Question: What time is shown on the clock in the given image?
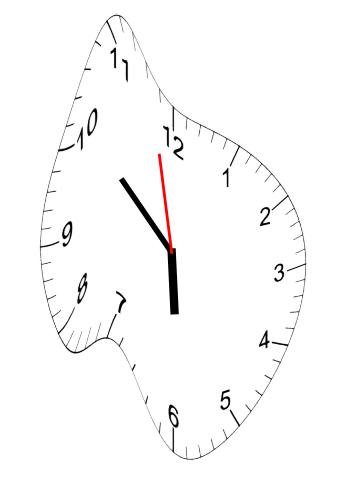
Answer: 05:51:58